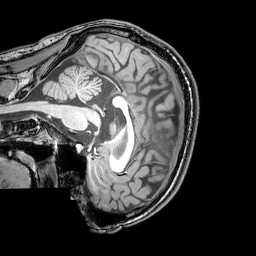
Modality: T1w
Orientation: sagittal
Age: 22
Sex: male
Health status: healthy
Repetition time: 0.081 s
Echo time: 0.037 s